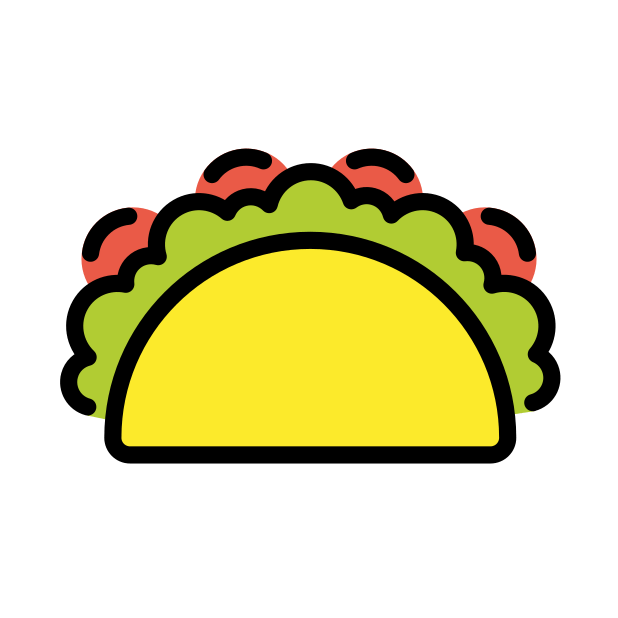
Emoji: 🌮
Name: taco
Unicode: 0x1f32e